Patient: sex F, age 56
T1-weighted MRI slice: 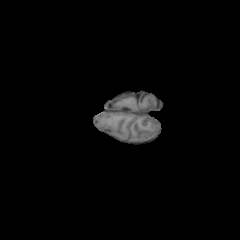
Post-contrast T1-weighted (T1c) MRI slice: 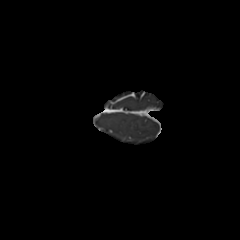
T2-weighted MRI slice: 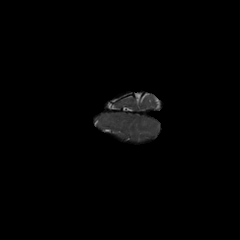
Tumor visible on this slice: no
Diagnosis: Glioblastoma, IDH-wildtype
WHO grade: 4